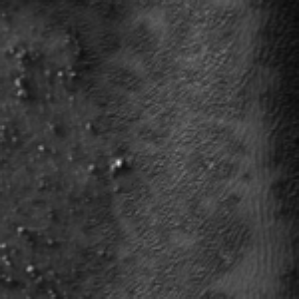
Label: frost